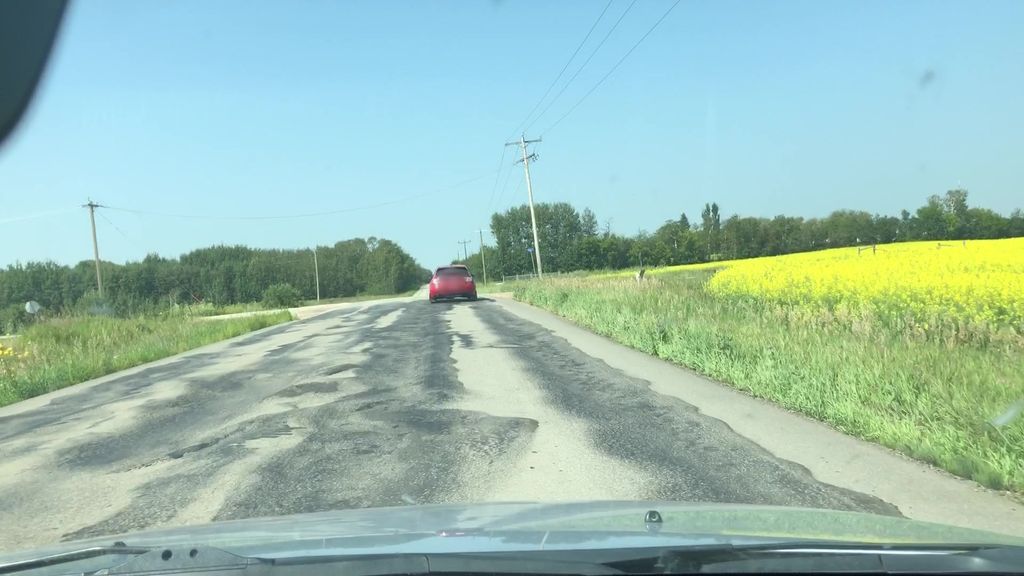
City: edmonton